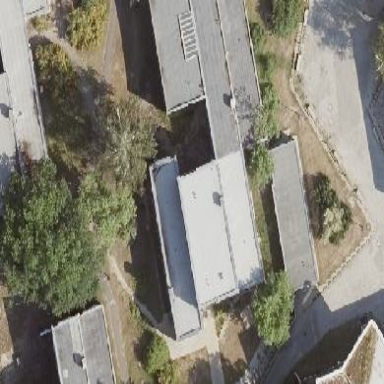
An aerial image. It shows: Dormitory building.